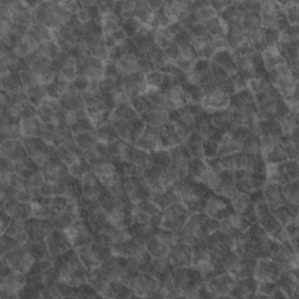
Label: non_frost